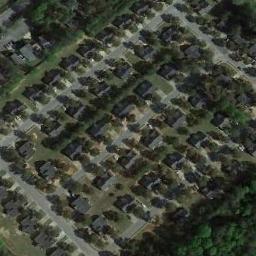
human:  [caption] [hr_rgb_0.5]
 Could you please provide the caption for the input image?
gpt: There are many roads, Neatly arranged houses and trees, And large lawns in densely populated areas .

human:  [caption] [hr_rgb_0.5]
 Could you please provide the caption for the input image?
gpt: Most of the houses are next to each other .

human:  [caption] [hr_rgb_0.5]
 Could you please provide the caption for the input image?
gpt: The dense residential is on the grass next to some trees .

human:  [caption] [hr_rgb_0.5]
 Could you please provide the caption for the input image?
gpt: A dense residential area has lots of trees and houses arranged neatly .

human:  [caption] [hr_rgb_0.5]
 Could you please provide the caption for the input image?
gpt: There are buildings with green trees and lawns around on dense residential area .